Field crop: maize
Growth stage: 2
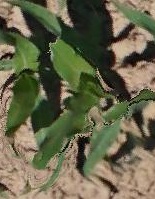
Species: maize